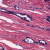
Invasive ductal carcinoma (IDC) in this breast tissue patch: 0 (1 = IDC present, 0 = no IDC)